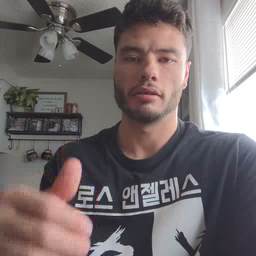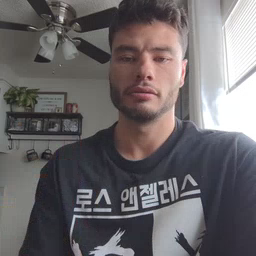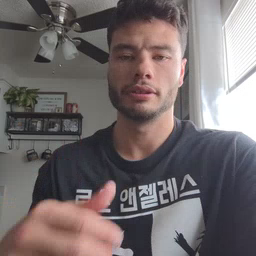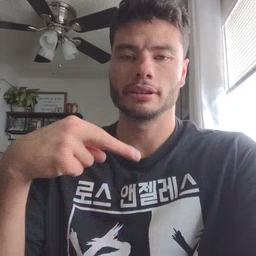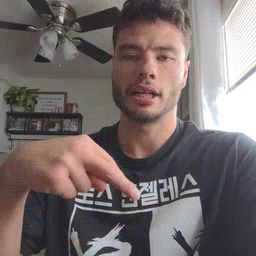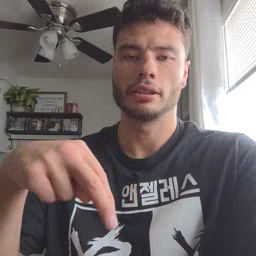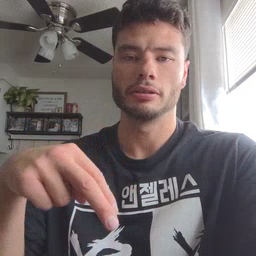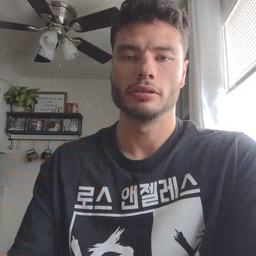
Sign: dance